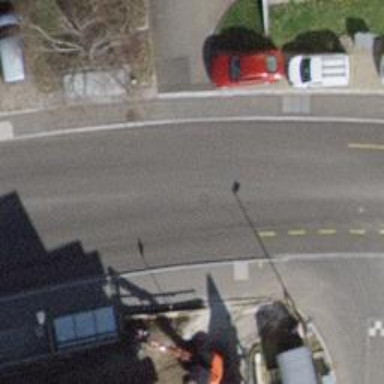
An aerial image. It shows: Bus stop equipped with public transport stop position.